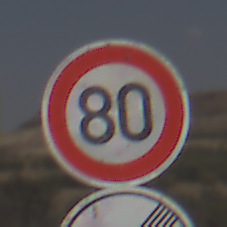
Verkehrszeichen: Geschwindigkeit80
Zusatzzeichen unten: EndeUeberholverbotKraftfahrzeuge
Umgebung: Outdoor, Nature
Tageszeit: Midday
Wetter: PartlyCloudy
Licht: Natural
Jahreszeit: NotSpecified
Kontrast: HighContrast